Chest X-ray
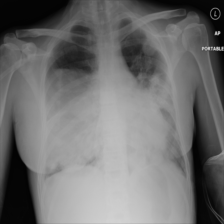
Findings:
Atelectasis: positive
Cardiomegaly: negative
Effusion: positive
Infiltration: positive
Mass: positive
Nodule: positive
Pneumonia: negative
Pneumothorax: negative
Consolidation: negative
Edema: negative
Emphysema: negative
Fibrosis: negative
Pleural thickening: negative
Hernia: negative